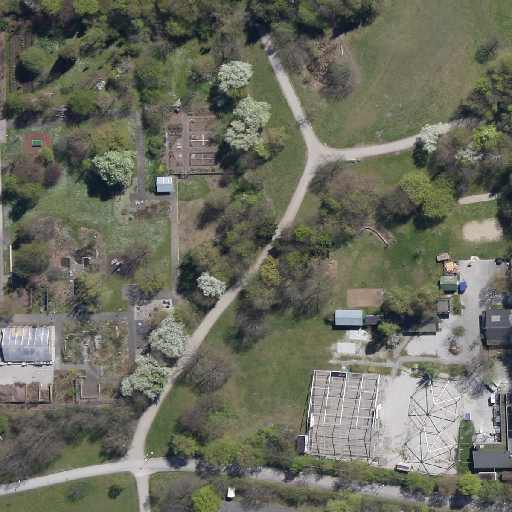
Referring expression: sidewalk